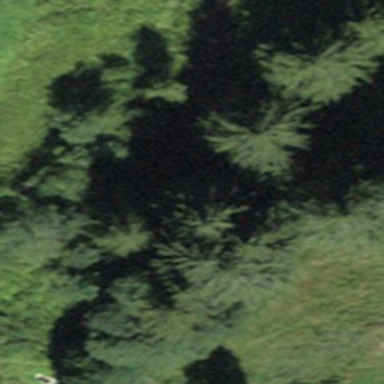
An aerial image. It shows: Forest area.